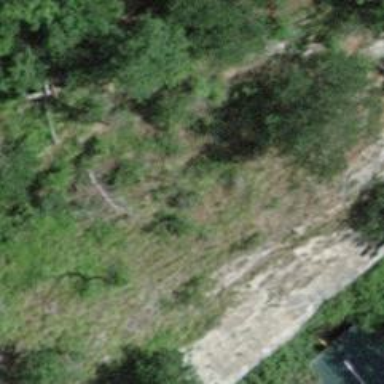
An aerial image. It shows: Cliff in nature.